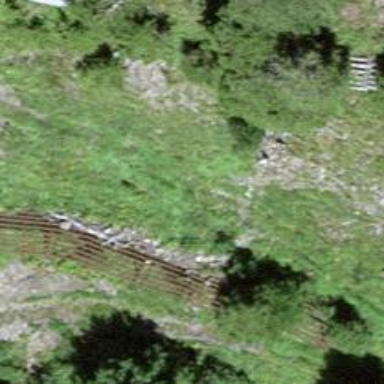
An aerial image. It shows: Man-made structure for avalanche protection.